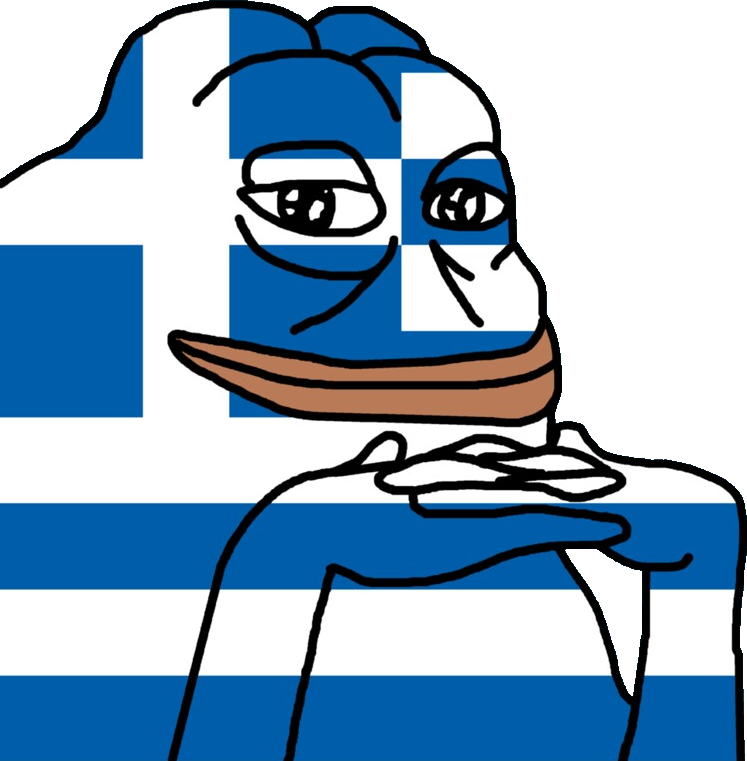
Label: 5_Pepe